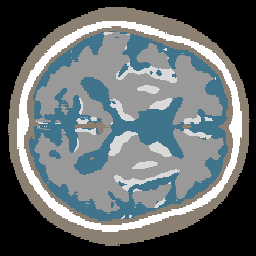
Label: no_lesion